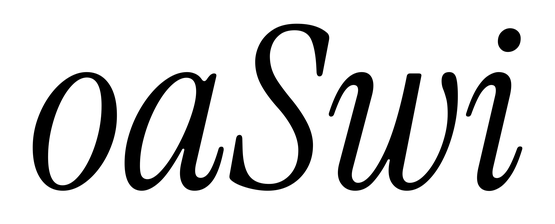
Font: InstrumentSerif-Italic